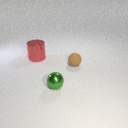
large red metal cylinder behind small brown rubber sphere